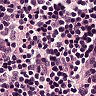
Metastatic tissue present: no